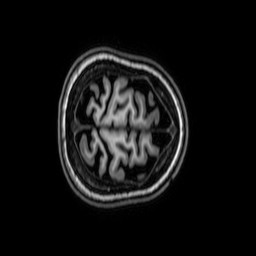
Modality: T1w
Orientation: axial
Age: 25
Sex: female